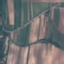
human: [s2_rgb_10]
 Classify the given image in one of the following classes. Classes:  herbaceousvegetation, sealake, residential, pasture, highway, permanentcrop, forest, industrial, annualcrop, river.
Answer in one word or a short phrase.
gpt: PermanentCrop